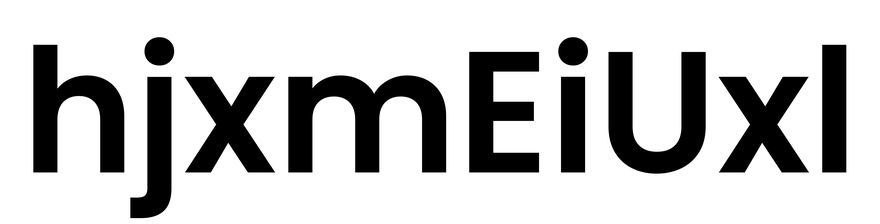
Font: Poppins-SemiBold